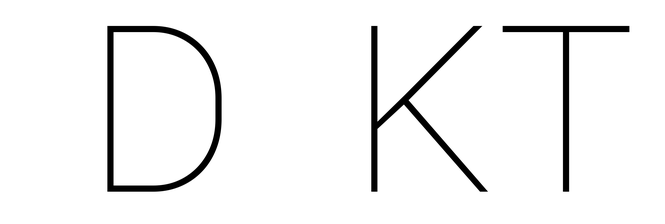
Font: Roboto_Thin